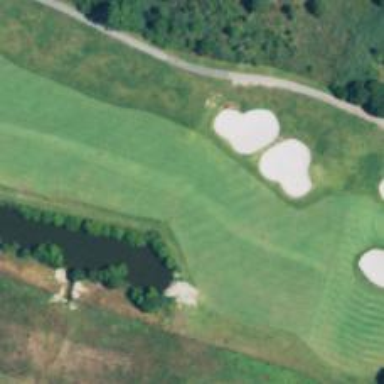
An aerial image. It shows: View of golf hole.